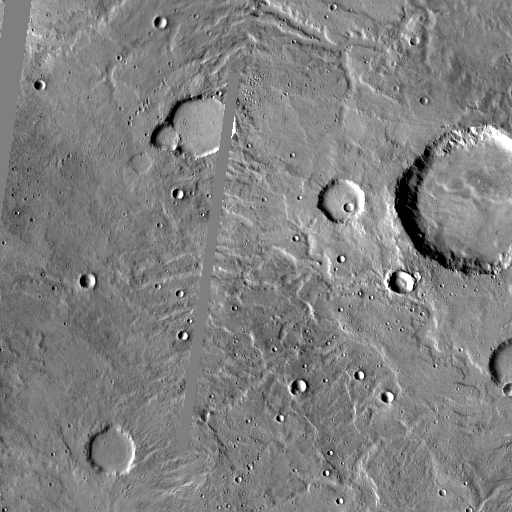
Crater classes present: Background, Other, Buried, Secondary